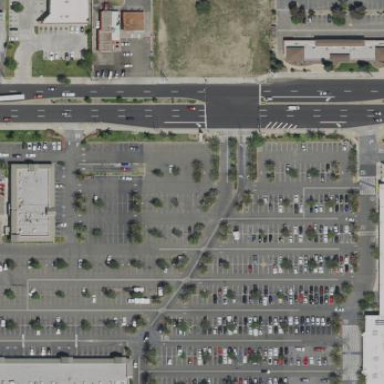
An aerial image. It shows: Parking area.